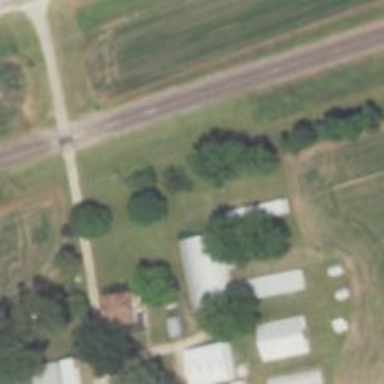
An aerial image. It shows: Driveway leading to service road.